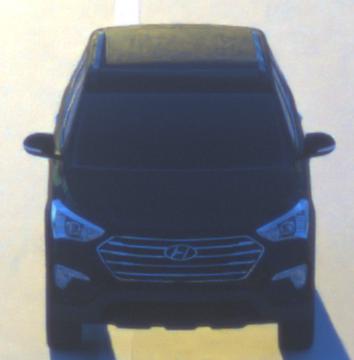
Make: Hyundai
Model: Santa Fe 2.4 GDI
Detailed model: Santa Fe (DM)
Model produced from: 2017/08
Model produced until: 2018/01
Doors: 5
Color: black
Road condition: dry road
Daytime: sunrise or sunset
Contrast: medium contrast